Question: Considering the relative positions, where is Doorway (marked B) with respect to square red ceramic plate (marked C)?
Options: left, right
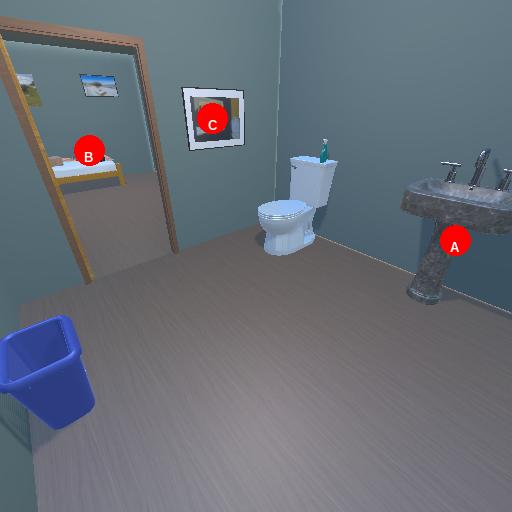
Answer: left